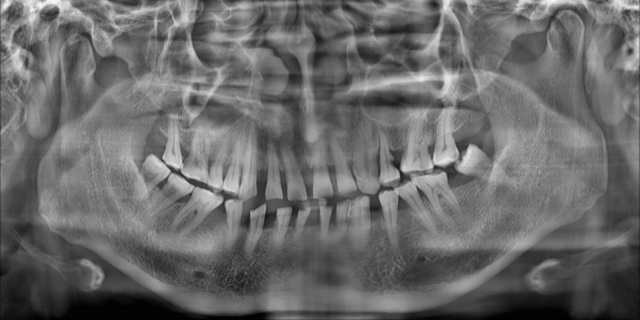
adult